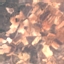
Land use / land cover: PermanentCrop